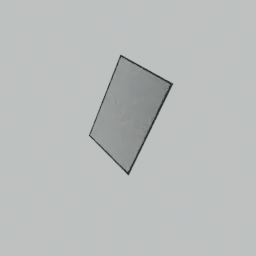
Label: decoration